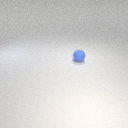
small blue rubber sphere